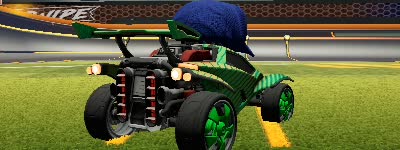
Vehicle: octane